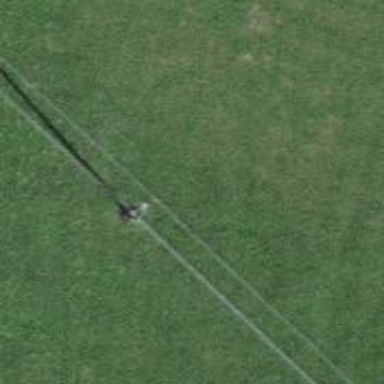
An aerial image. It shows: Power pole.